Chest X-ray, PA view. Patient: 46 years old, sex F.
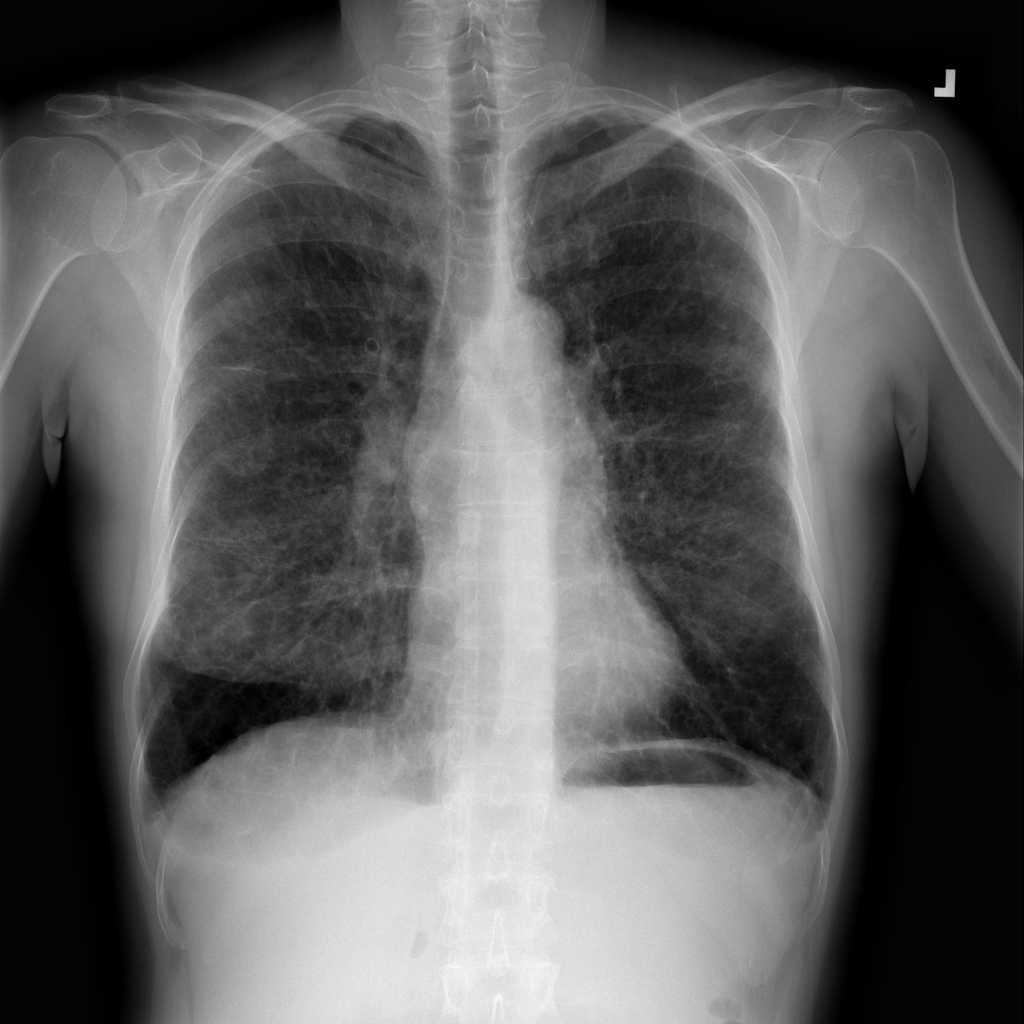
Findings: Infiltration